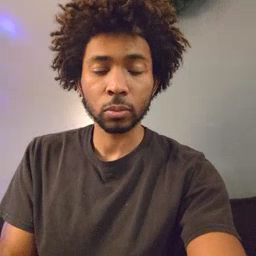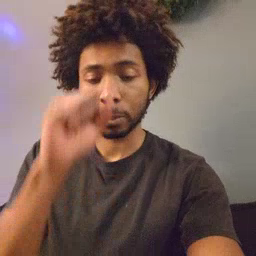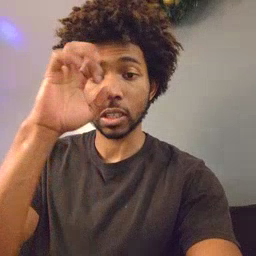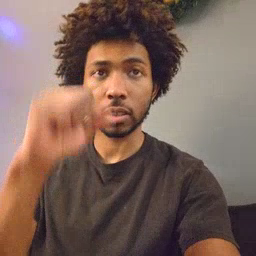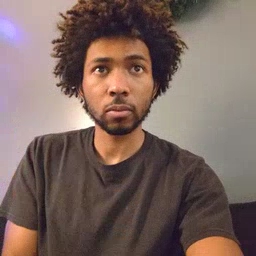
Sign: awake